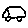
Label: car